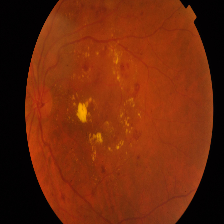
Diabetic retinopathy grade: Proliferative DR